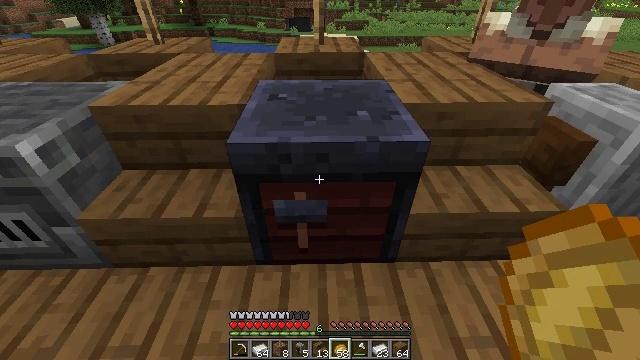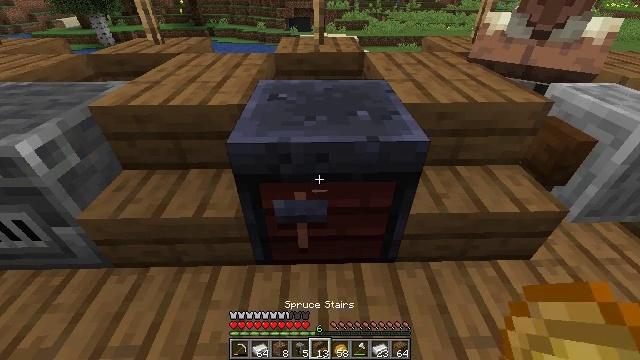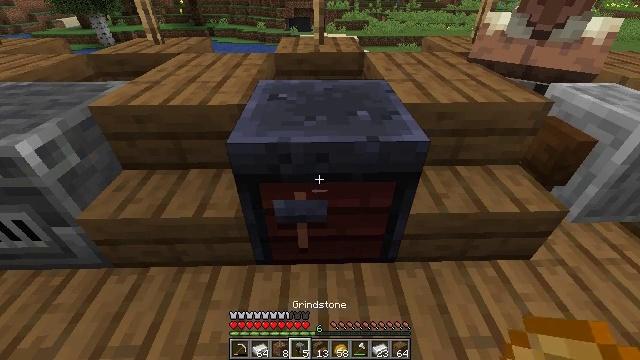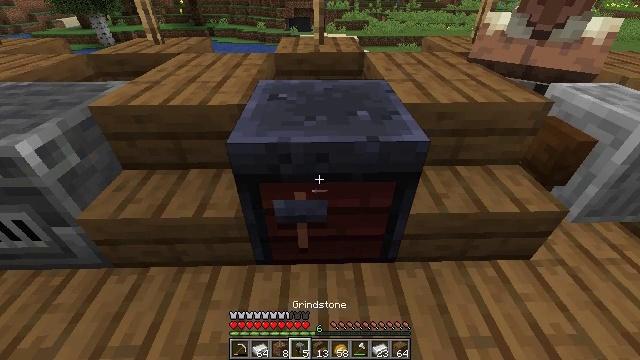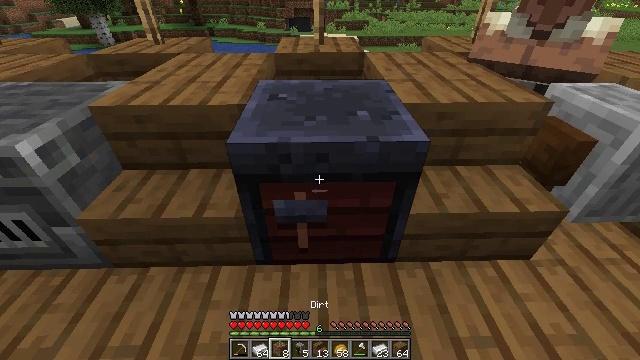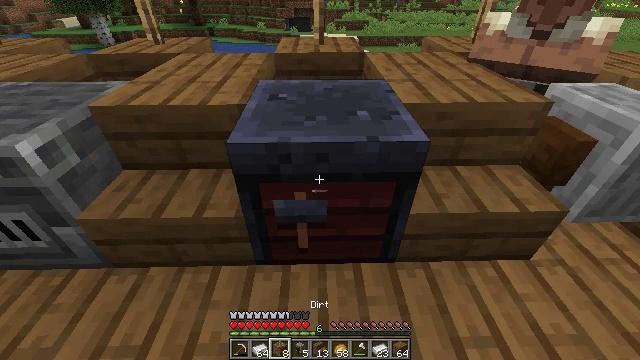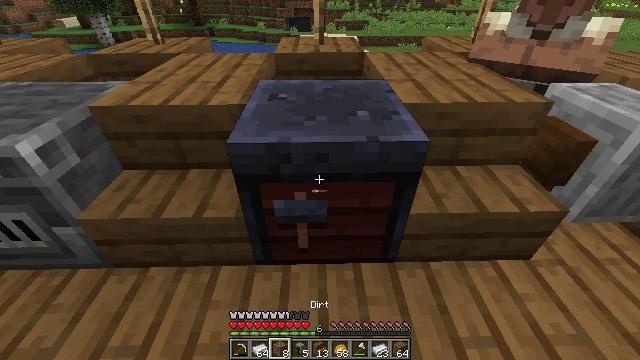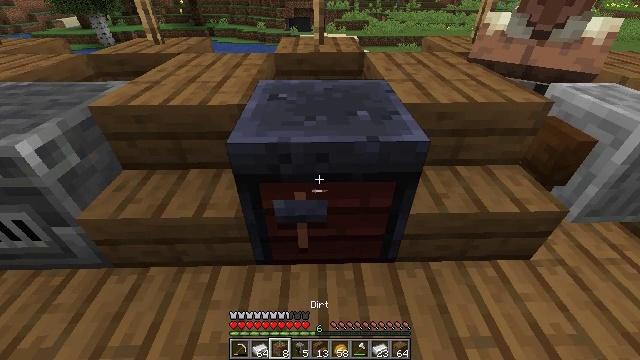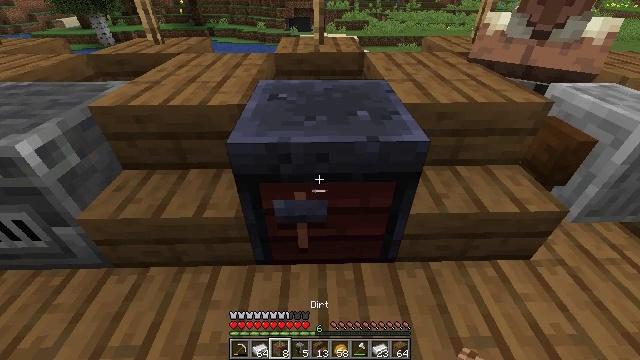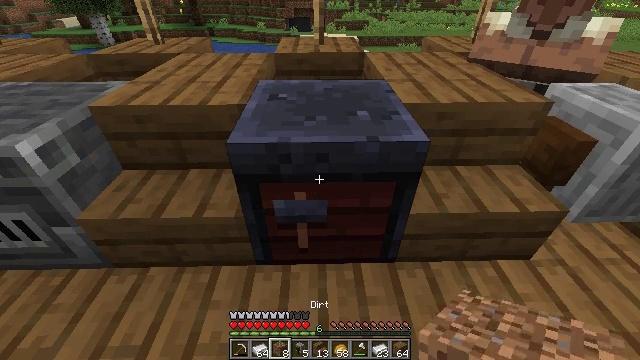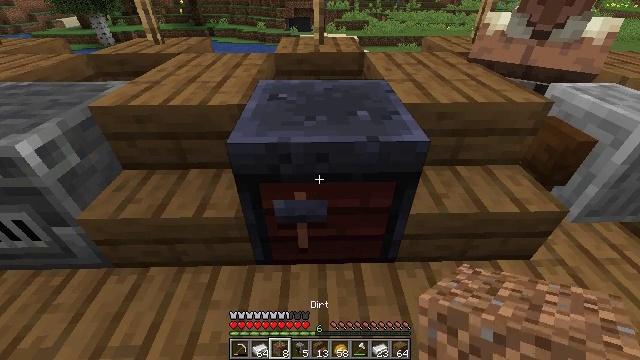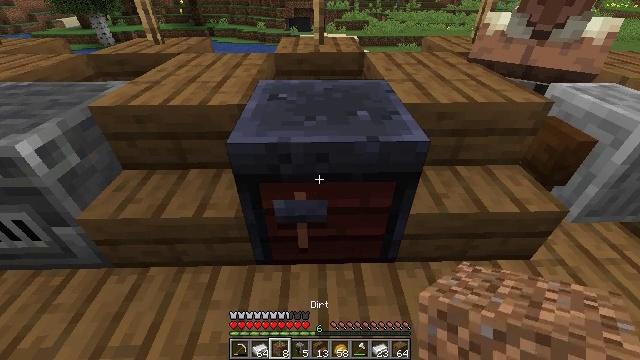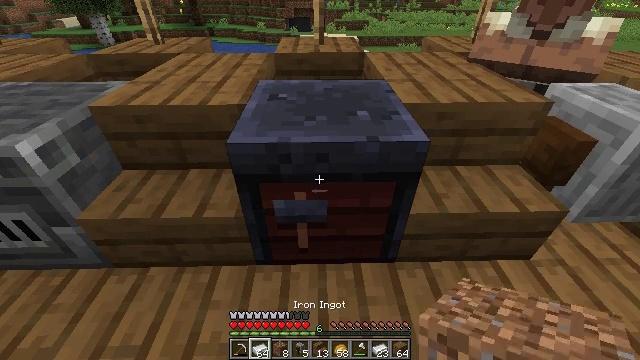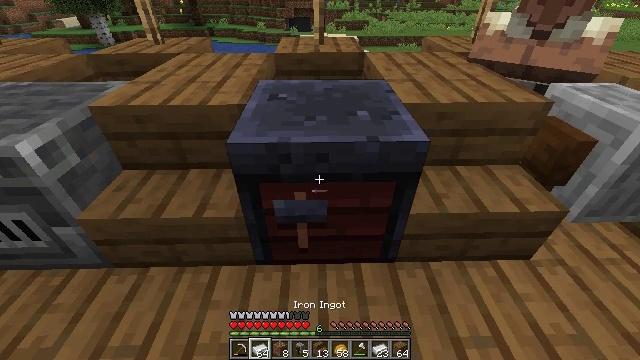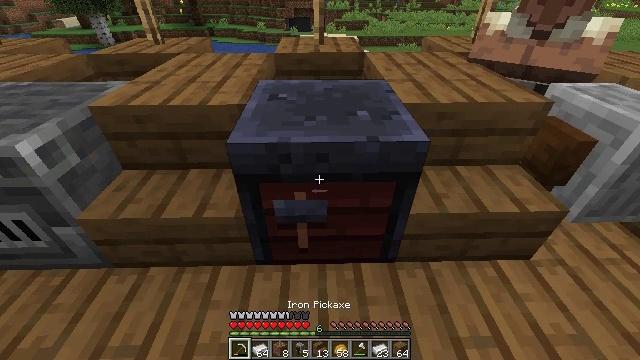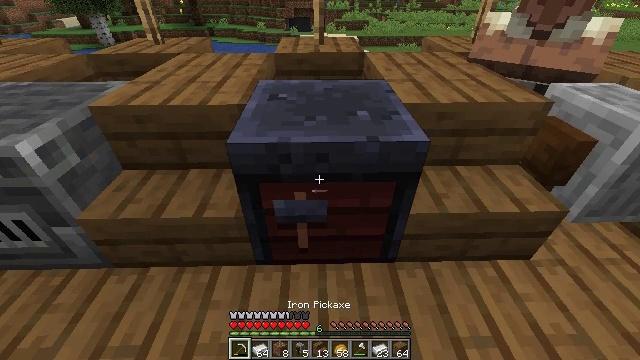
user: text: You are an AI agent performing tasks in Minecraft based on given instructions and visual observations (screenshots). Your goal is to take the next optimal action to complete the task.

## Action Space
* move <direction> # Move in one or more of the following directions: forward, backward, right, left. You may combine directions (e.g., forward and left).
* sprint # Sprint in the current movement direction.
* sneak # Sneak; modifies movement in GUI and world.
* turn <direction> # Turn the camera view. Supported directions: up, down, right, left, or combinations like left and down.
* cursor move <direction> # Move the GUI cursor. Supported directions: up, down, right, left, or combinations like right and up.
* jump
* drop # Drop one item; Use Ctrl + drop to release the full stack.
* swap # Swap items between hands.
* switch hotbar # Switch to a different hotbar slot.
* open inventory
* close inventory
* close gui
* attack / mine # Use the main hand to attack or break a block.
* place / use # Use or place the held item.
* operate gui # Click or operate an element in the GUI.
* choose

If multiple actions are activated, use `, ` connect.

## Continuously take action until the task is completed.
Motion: motion action
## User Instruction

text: Retrieve the smithing table you placed.
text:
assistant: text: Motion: no_op
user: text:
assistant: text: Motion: no_op
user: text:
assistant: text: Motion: no_op
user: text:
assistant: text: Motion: no_op
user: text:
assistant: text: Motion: no_op
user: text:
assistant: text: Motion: no_op
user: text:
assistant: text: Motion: no_op
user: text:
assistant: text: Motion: no_op
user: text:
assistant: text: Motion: no_op
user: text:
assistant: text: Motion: no_op
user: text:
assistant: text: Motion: no_op
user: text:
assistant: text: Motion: no_op
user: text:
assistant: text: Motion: no_op
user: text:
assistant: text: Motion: no_op
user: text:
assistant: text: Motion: no_op
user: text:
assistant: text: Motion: no_op
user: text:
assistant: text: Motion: no_op
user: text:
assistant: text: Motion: no_op
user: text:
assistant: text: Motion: no_op
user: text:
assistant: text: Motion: no_op
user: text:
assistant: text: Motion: no_op
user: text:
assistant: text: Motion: no_op
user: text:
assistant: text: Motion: no_op
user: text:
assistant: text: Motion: no_op
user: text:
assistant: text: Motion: no_op
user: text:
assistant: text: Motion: no_op
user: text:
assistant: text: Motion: attack / mine
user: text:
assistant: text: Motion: attack / mine
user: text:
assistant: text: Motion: attack / mine
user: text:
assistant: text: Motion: attack / mine